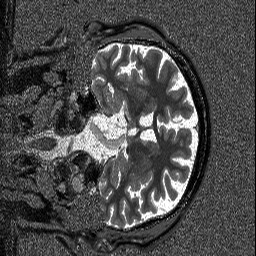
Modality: T1map
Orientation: coronal
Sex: male